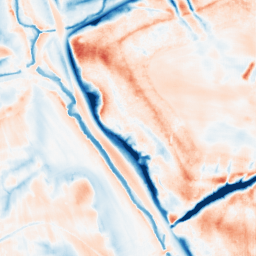
Category: multiscale
Decomposition family: dog_multiscale
Decomposition parameters: sigma_ratio: 1.6
n_scales: 6
base_sigma: 0.5
Upsampling method: fft_zeropad
Upsampling parameters: scale: 4
Upsampling scale: 4